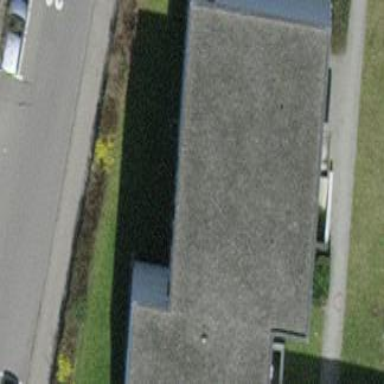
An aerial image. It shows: Flat-roofed apartment building.